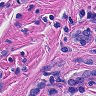
Metastatic tissue present: yes